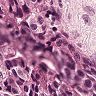
Metastatic tissue present: yes